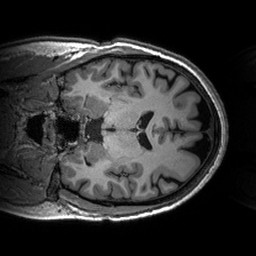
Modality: T1w
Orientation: coronal
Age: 33
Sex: female
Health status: healthy
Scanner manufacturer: siemens
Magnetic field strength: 3 T
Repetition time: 2.53 s
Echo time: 0.00288 s